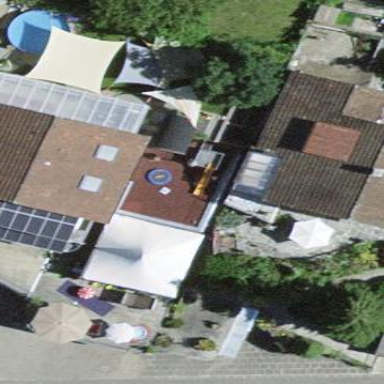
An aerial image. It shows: Garage.